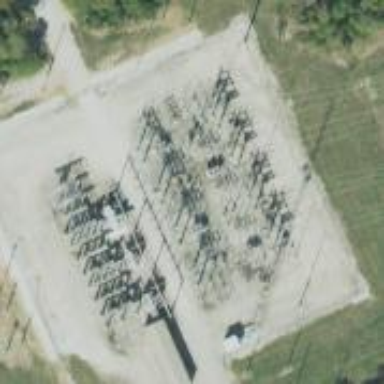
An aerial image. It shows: Switch used for power control.